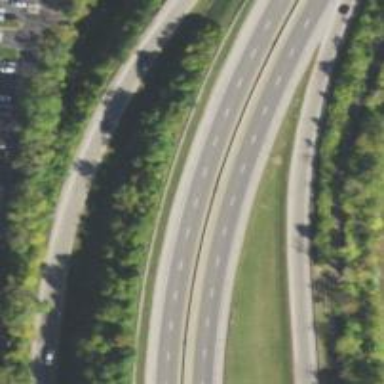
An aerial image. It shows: Motorway with embankment.